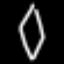
Label: diamond